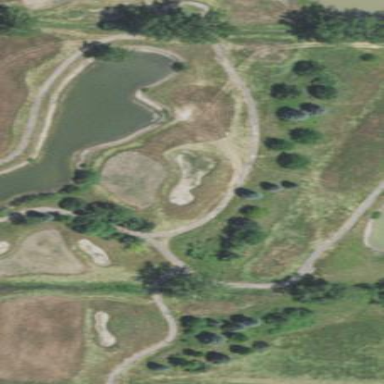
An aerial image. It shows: Water hazard on golf course. The hazard is natural water feature.